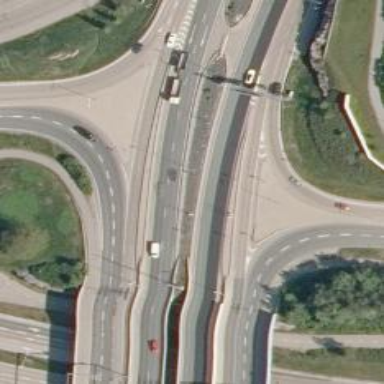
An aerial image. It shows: Trunk link road with asphalt surface.